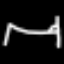
Label: bed